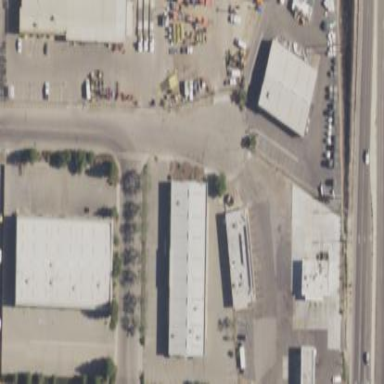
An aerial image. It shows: Commercial area.